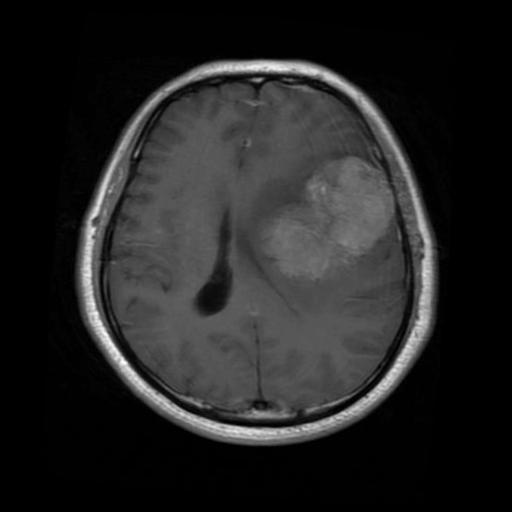
Label: meningioma